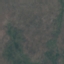
Land use / land cover: HerbaceousVegetation